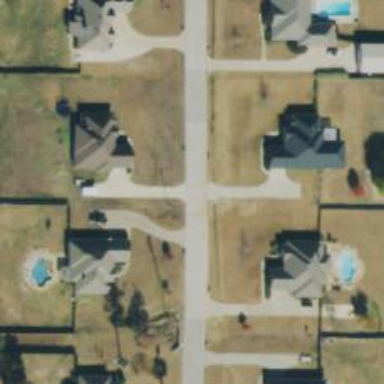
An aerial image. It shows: Driveway.